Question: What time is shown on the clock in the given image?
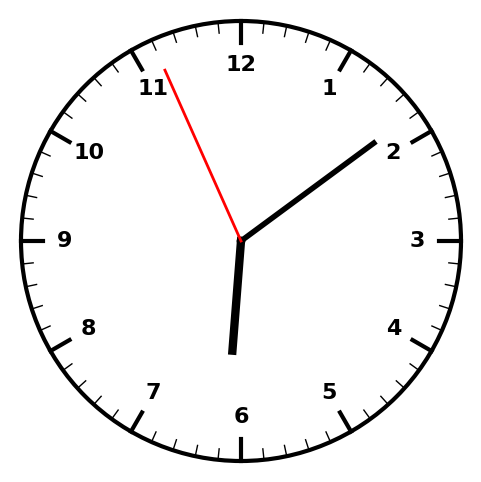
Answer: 06:08:56